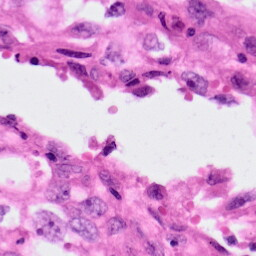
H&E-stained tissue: Lung